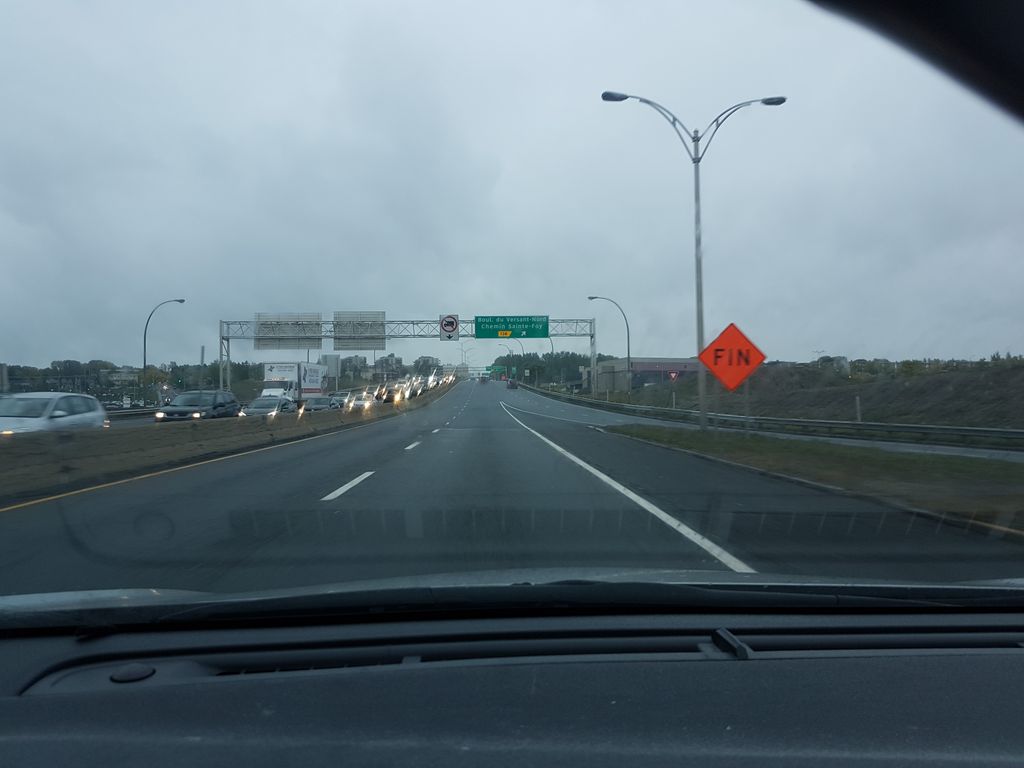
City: quebec_city